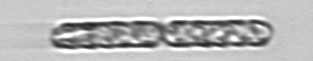
Label: Dactyliosolen_fragilissimus